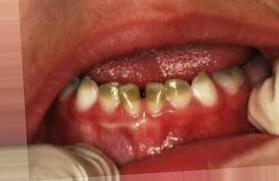
Condition: Tooth Discoloration